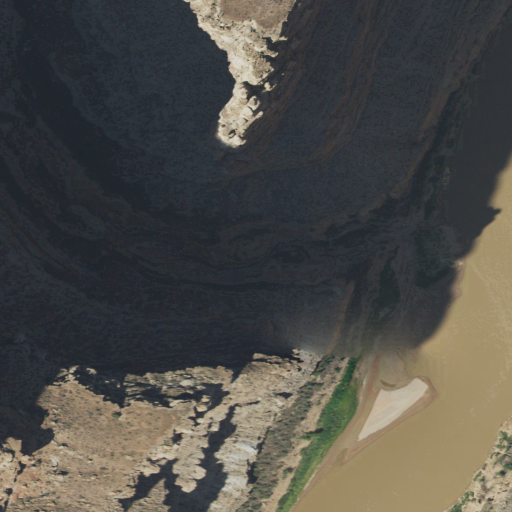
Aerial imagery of valley in Utah named Clearwater Canyon containing shrub, open water, evergreen forest, herbaceous wetlands, woody wetlands, and grassland